Question: I like the UI in Libra (It is an app used for keeping track of your weight).
I would love to use a similar widget for entering numbers. I have been unable to find anything that looks like it. Was it custom made for just this app or does it come from some UI toolkit?

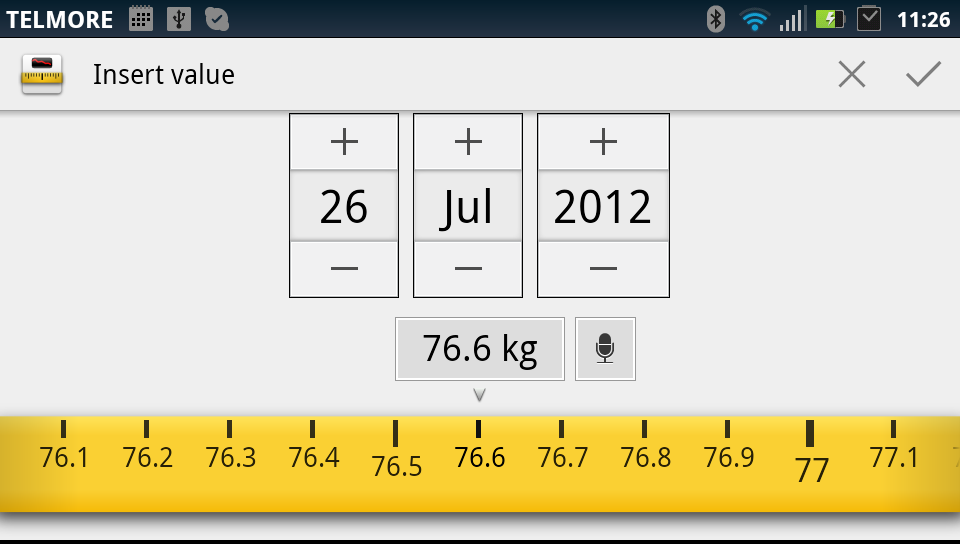
Answer: No one answered so I am answering it myself.
After doing some research, I see that the widget from the image was implemented using <URL> instead.